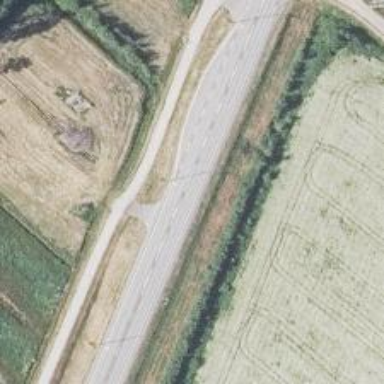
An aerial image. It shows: Asphalt cycleway.